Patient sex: F
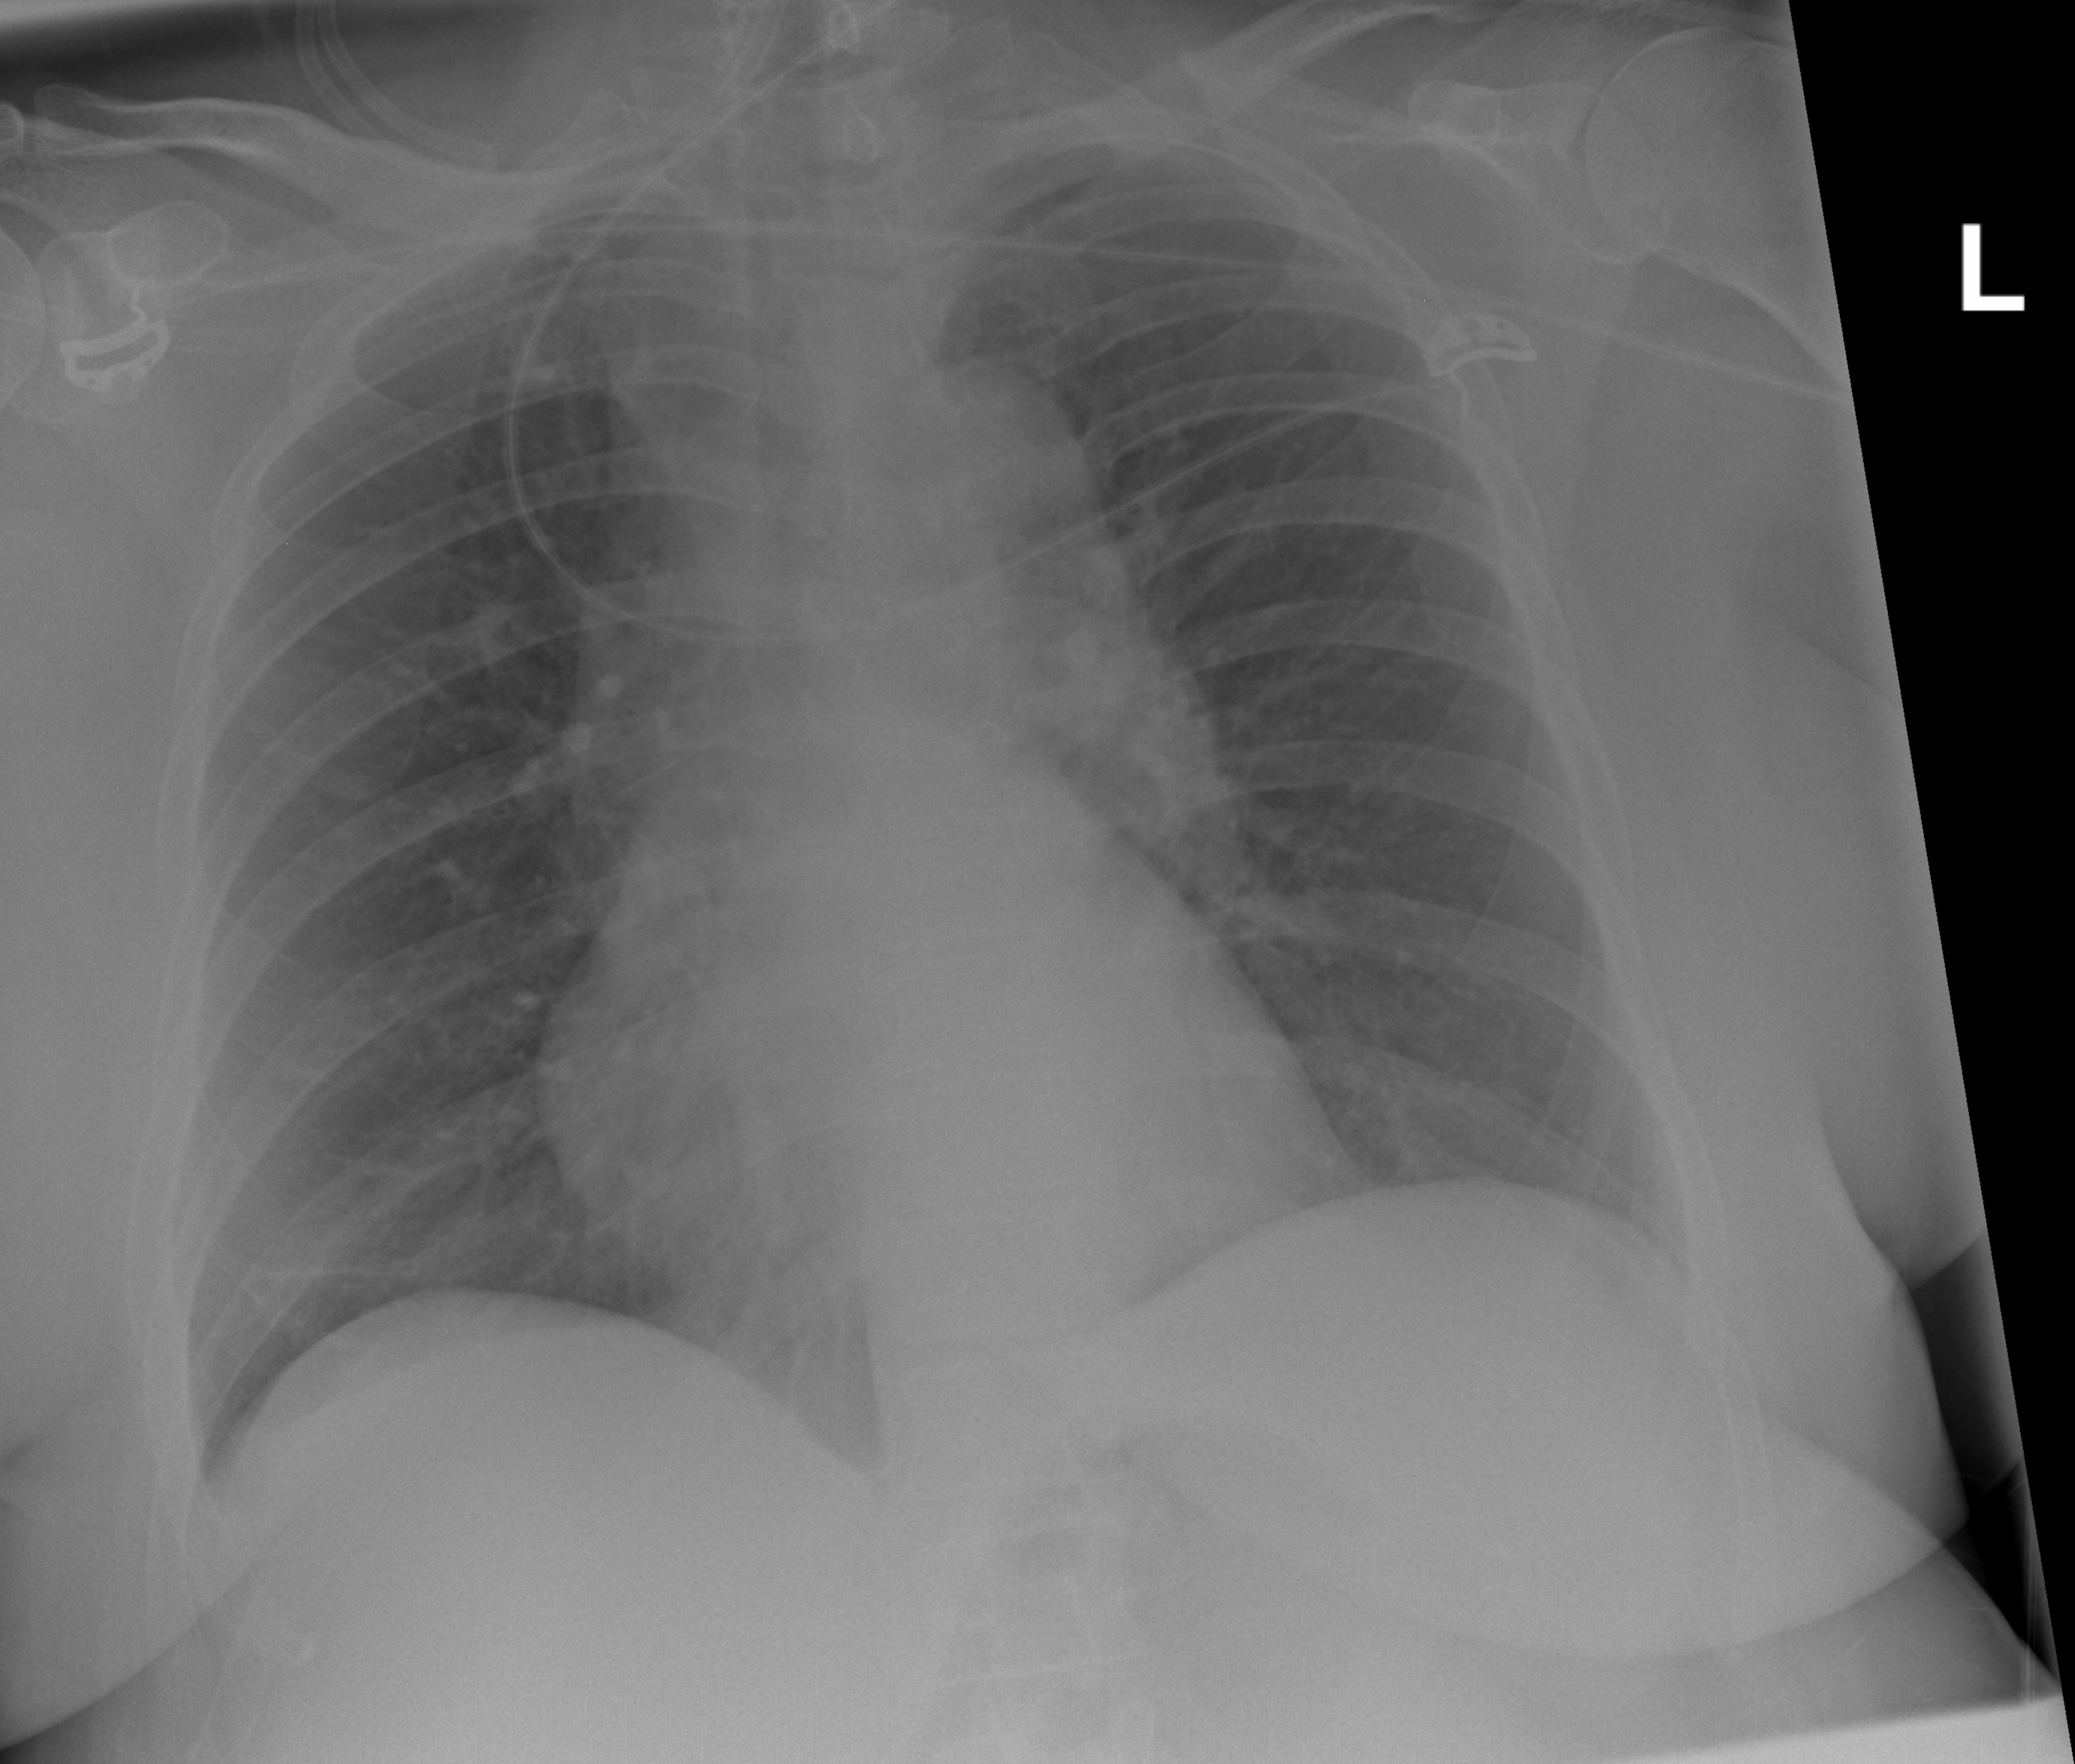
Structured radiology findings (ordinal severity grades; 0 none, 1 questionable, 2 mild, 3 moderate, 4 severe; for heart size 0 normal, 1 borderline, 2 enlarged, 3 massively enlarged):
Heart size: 0
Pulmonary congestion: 0
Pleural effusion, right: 0
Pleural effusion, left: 0
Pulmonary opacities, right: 0
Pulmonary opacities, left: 0
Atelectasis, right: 2
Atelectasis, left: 0